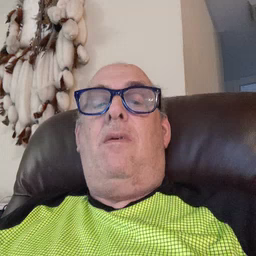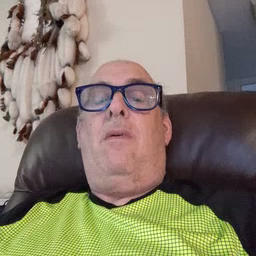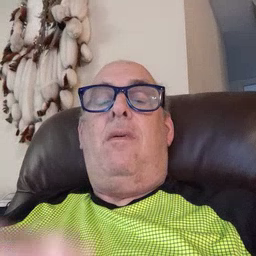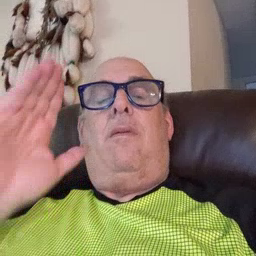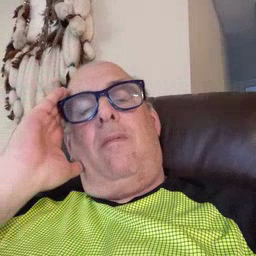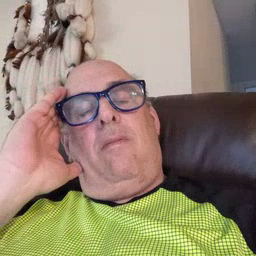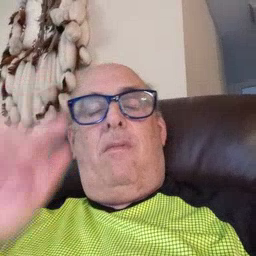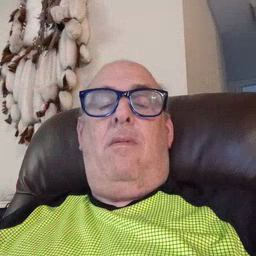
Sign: nap